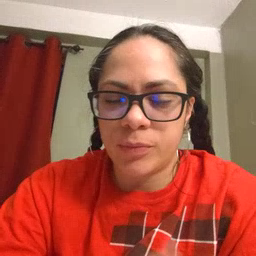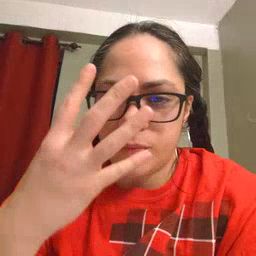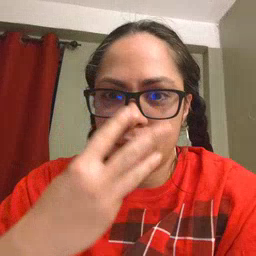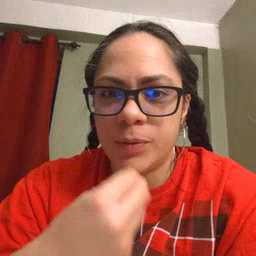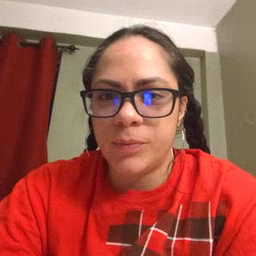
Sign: sleep